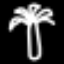
Label: palm tree